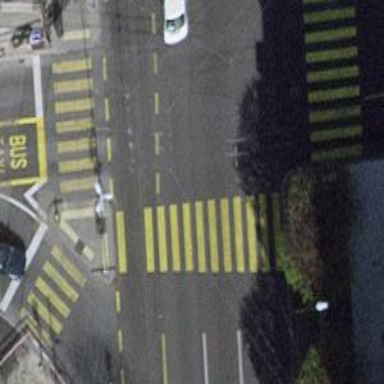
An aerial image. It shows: Footway with asphalt surface and zebra crossing.